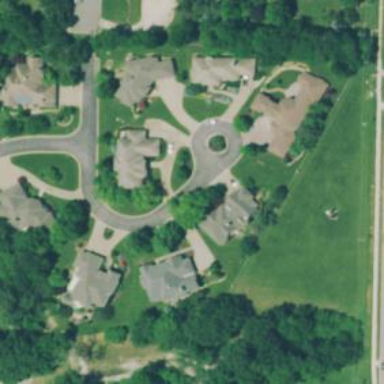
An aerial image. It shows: Turning loop on the road.